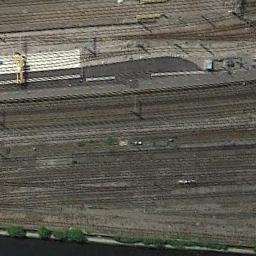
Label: railway